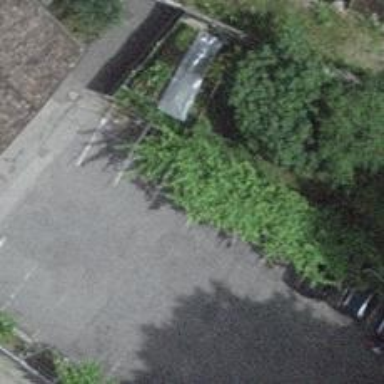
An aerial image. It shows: Restaurant.